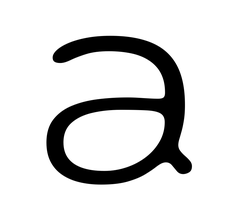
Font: Gluten_ExtraLight